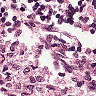
Metastatic tissue present: no